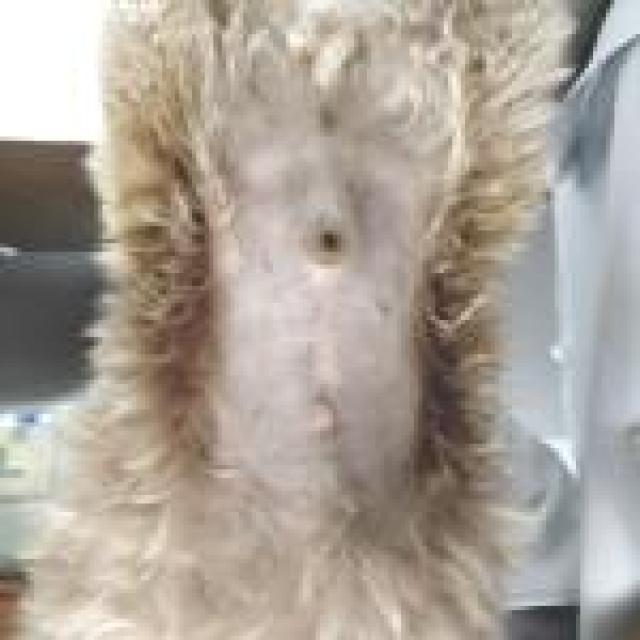
Healthy canine skin — no visible lesions, inflammation, or abnormalities. The skin and coat appear normal.